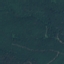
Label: Forest